Question: I am new to bootstrap.
I want to change how the validation message appears now so that it appears in a separate line, please suggest how it can be done in the current code. Please refer to the following screenshot.

'''
/*
/* Created by Filipe Pina
* Specific styles of signin, register, component
*/
/*
* General styles
*/
body,
html {
height: 100%;
background-repeat: no-repeat;
background-color: #d3d3d3;
font-family: 'Oxygen', sans-serif;
background-image: url("/images/plants-leaf_gro.jpg");
}
.main {
margin-top: 70px;
}
h1.title {
font-size: 50px;
font-family: 'Passion One', cursive;
font-weight: 400;
}
h1 {
color: white;
}
hr {
width: 10%;
color: #fff;
}
.form-group {
margin-bottom: 15px;
}
label {
margin-bottom: 15px;
}
input,
input::-webkit-input-placeholder {
font-size: 11px;
padding-top: 3px;
}
.main-login {
background-color: #fff;
/* shadows and rounded borders */
-moz-border-radius: 2px;
-webkit-border-radius: 2px;
border-radius: 2px;
-moz-box-shadow: 0px 2px 2px rgba(0, 0, 0, 0.3);
-webkit-box-shadow: 0px 2px 2px rgba(0, 0, 0, 0.3);
box-shadow: 0px 2px 2px rgba(0, 0, 0, 0.3);
}
.form-group .control-label:after {
content: " *";
color: red;
}
.main-center {
margin-top: 30px;
margin: 0 auto;
max-width: 570px;
padding: 40px 40px;
}
.login-button {
margin-top: 5px;
}
.login-register {
font-size: 11px;
text-align: center;
}
/* Color of invalid field */
.has-error label.error {
color: #a94442;
}
/* Color of valid field */
.has-success .control-label {
color: #3c763d;
}
'''
'''
<!DOCTYPE html>
<html lang="en">
<head>
<script src="https://ajax.googleapis.com/ajax/libs/jquery/1.11.2/jquery.min.js"></script>
<script type="text/javascript" src="http://ajax.aspnetcdn.com/ajax/jquery.validate/1.7/jquery.validate.min.js"></script>
<meta name="viewport" content="width=device-width, initial-scale=1">
<link rel="stylesheet" type="text/css" href="../CSS/bootstrap.css">
<link rel="stylesheet" type="text/css" href="css/Register.css">
<script type="text/javascript" src="../javascript/bootstrap.js"></script>
<script type="text/javascript" src="/WebContent/Javascript/countries.js"></script>
<!-- Website CSS style
<link rel="stylesheet" type="text/css" href="assets/css/main.css">
-->
<!-- Website Font style -->
<link rel="stylesheet" href="https://maxcdn.bootstrapcdn.com/font-awesome/4.6.1/css/font-awesome.min.css">
<!-- Google Fonts -->
<link href='https://fonts.googleapis.com/css?family=Passion+One' rel='stylesheet' type='text/css'>
<link href='https://fonts.googleapis.com/css?family=Oxygen' rel='stylesheet' type='text/css'>
<title>Admin</title>
</head>
<body>
<div class="container">
<div class="row main">
<div class="panel-heading">
<div class="panel-title text-center">
<h1 class="title"></h1>
<hr />
</div>
</div>
<div class="main-login main-center">
<form class="form-horizontal" id="registerForm" method="post" role="form" action="#">
<div class="form-group">
<label for="name" class="cols-sm-2 control-label">Your Name</label>
<div class="cols-sm-10">
<div class="input-group">
<span class="input-group-addon"><i class="fa fa-user fa" aria-hidden="true"></i></span>
<input type="text" class="form-control" name="name" id="name" placeholder="Enter your Name" />
</div>
</div>
</div>
<div class="form-group">
<label for="email" class="cols-sm-2 control-label">Your Email</label>
<div class="cols-sm-10">
<div class="input-group">
<span class="input-group-addon"><i class="fa fa-envelope fa" aria-hidden="true"></i></span>
<input type="text" class="form-control" name="email" id="email" placeholder="Enter your Email" />
</div>
</div>
</div>
<div class="form-group">
<label for="username" class="cols-sm-2 ">Company Name</label>
<div class="cols-sm-10">
<div class="input-group">
<span class="input-group-addon"><i class="fa fa-users fa" aria-hidden="true"></i></span>
<input type="text" class="form-control" name="companyName" id="companyName" placeholder="Enter your Company Name" />
</div>
</div>
</div>
<div class="form-group">
<label for="username" class="cols-sm-2 ">Address</label>
<div class="cols-sm-10">
<div class="input-group">
<span class="input-group-addon"><i class="fa fa-building fa" aria-hidden="true"></i></span>
<input type="text" class="form-control" name="Address" id="Address" placeholder="Enter your Address" />
</div>
</div>
</div>
<div class="form-group">
<label for="username" class="cols-sm-2 "></label>
<div class="cols-sm-10">
<div class="input-group">
<span class="input-group-addon">State</span>
<select id="state" name="state" class="form-control"></select>
<span class="input-group-addon">City</span>
<input type="text" class="form-control" name="city" id="city" placeholder="Enter your City" />
<script type="text/javascript">
print_city("state");
</script>
<span class="input-group-addon">Zip</span>
<input type="text" class="form-control" name="zipCode" id="zipCode" placeholder="Enter your Zip" />
</div>
</div>
</div>
<div class="form-group">
<label for="password" class="cols-sm-2 ">Phone Number</label>
<div class="cols-sm-10">
<div class="input-group">
<span class="input-group-addon"><i class="fa fa-phone fa-lg" aria-hidden="true"></i></span>
<input type="password" class="form-control" name="phonenumber" id="phonenumber" placeholder="Enter your Phone Number" />
</div>
</div>
</div>
<div class="form-group">
<label for="password" class="cols-sm-2 control-label">Password</label>
<div class="cols-sm-10">
<div class="input-group">
<span class="input-group-addon"><i class="fa fa-lock fa-lg" aria-hidden="true"></i></span>
<input type="password" class="form-control" name="password" id="password" placeholder="Enter your Password" />
</div>
</div>
</div>
<div class="form-group">
<label for="confirm" class="cols-sm-2 control-label">Confirm Password</label>
<div class="cols-sm-10">
<div class="input-group">
<span class="input-group-addon"><i class="fa fa-lock fa-lg" aria-hidden="true"></i></span>
<input type="password" class="form-control" name="confirm" id="confirm" data-match-error="Whoops, these don't match" placeholder="Confirm your Password" />
</div>
</div>
</div>
<div class="form-group ">
<button type="submit" class="btn btn-primary btn-lg btn-block login-button" onclick="Register();">Register</button>
</div>
<div class="login-register">
<a href="index.php">Login</a>
</div>
</form>
</div>
</div>
</div>
</body>
<script>
$('#registerForm').validate({
rules: {
name: {
minlength: 2,
required: true
},
companyName: {
minlength: 2,
required: true
},
contactName: {
minlength: 2,
required: true
},
email: {
required: true,
email: true
},
Address: {
minlength: 2,
required: true
},
phonenumber: {
minlength: 10,
required: true
}
},
highlight: function(element) {
$(element).closest('.form-group').removeClass('success').addClass('has-error');
},
success: function(element) {
element.addClass('valid')
.closest('.form-group').removeClass('error').addClass('has-success');
}
});
</script>
</html>
'''
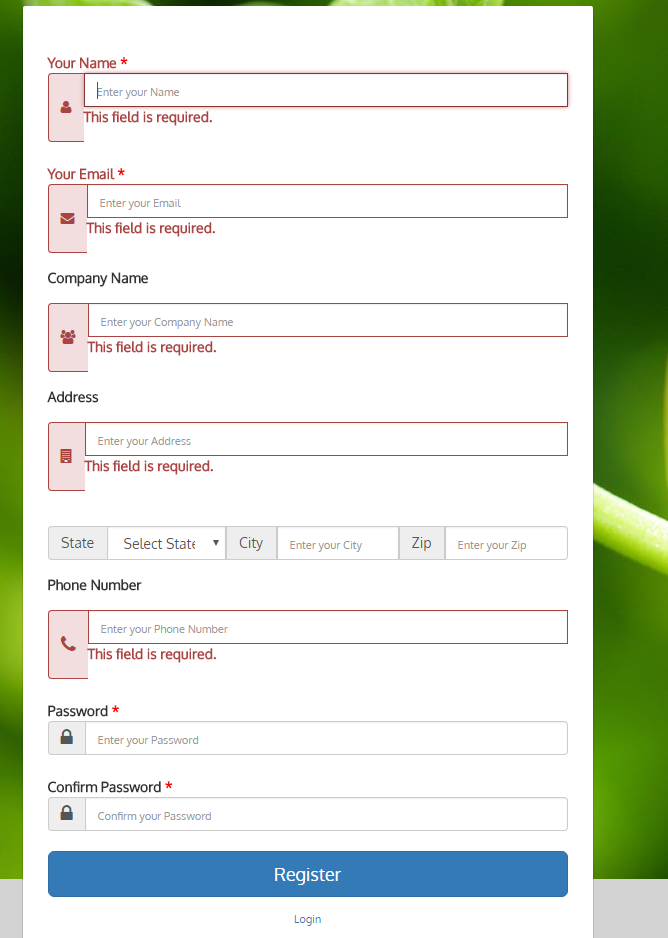
Answer: Change where the error element is added by 'validate', so it is outside of the bootstrap 'input-group'.
'''
errorPlacement: function(error, element) {
element.parent().after(error);
}
'''
Also the 'highlight' and 'success' functions use different error classes. Change 'highlight' to:
'''
$(element).closest('.form-group').removeClass('success').addClass('has-error');
'''
---
Update: Instead of adding the class 'valid' to the validation label, remove the element.
'''
success: function(element) {
element.closest('.form-group').removeClass('has-error').addClass('has-success');
element.remove();
}
'''
'''
$('#registerForm').validate({
rules: {
name: {
minlength: 2,
required: true
},
companyName: {
minlength: 2,
required: true
},
contactName: {
minlength: 2,
required: true
},
email: {
required: true,
email: true
},
Address: {
minlength: 2,
required: true
},
phonenumber: {
minlength: 10,
required: true
}
},
highlight: function(element) {
$(element).closest('.form-group').removeClass('success').addClass('has-error');
},
success: function(element) {
element.closest('.form-group').removeClass('has-error').addClass('has-success');
element.remove();
},
errorPlacement: function(error, element) {
element.parent().after(error);
}
});
'''
'''
/*
/* Created by Filipe Pina
* Specific styles of signin, register, component
*/
/*
* General styles
*/
body,
html {
height: 100%;
background-repeat: no-repeat;
background-color: #d3d3d3;
font-family: 'Oxygen', sans-serif;
background-image: url("/images/plants-leaf_gro.jpg");
}
.main {
margin-top: 70px;
}
h1.title {
font-size: 50px;
font-family: 'Passion One', cursive;
font-weight: 400;
}
h1 {
color: white;
}
hr {
width: 10%;
color: #fff;
}
.form-group {
margin-bottom: 15px;
}
label {
margin-bottom: 15px;
}
input,
input::-webkit-input-placeholder {
font-size: 11px;
padding-top: 3px;
}
.main-login {
background-color: #fff;
/* shadows and rounded borders */
-moz-border-radius: 2px;
-webkit-border-radius: 2px;
border-radius: 2px;
-moz-box-shadow: 0px 2px 2px rgba(0, 0, 0, 0.3);
-webkit-box-shadow: 0px 2px 2px rgba(0, 0, 0, 0.3);
box-shadow: 0px 2px 2px rgba(0, 0, 0, 0.3);
}
.form-group .control-label:after {
content: " *";
color: red;
}
.main-center {
margin-top: 30px;
margin: 0 auto;
max-width: 570px;
padding: 40px 40px;
}
.login-button {
margin-top: 5px;
}
.login-register {
font-size: 11px;
text-align: center;
}
/* Color of invalid field */
.has-error label.error {
color: #a94442;
}
/* Color of valid field */
.has-success .control-label {
color: #3c763d;
}
'''
'''
<!DOCTYPE html>
<html lang="en">
<head>
<script src="https://ajax.googleapis.com/ajax/libs/jquery/1.11.2/jquery.min.js"></script>
<script type="text/javascript" src="http://ajax.aspnetcdn.com/ajax/jquery.validate/1.7/jquery.validate.min.js"></script>
<meta name="viewport" content="width=device-width, initial-scale=1">
<link rel="stylesheet" type="text/css" href="../CSS/bootstrap.css">
<link rel="stylesheet" type="text/css" href="css/Register.css">
<script type="text/javascript" src="../javascript/bootstrap.js"></script>
<script type="text/javascript" src="/WebContent/Javascript/countries.js"></script>
<!-- Website CSS style
<link rel="stylesheet" type="text/css" href="assets/css/main.css">
-->
<!-- Website Font style -->
<link rel="stylesheet" href="https://maxcdn.bootstrapcdn.com/font-awesome/4.6.1/css/font-awesome.min.css">
<!-- Google Fonts -->
<link href='https://fonts.googleapis.com/css?family=Passion+One' rel='stylesheet' type='text/css'>
<link href='https://fonts.googleapis.com/css?family=Oxygen' rel='stylesheet' type='text/css'>
<title>Admin</title>
</head>
<body>
<div class="container">
<div class="row main">
<div class="panel-heading">
<div class="panel-title text-center">
<h1 class="title"></h1>
<hr />
</div>
</div>
<div class="main-login main-center">
<form class="form-horizontal" id="registerForm" method="post" role="form" action="#">
<div class="form-group">
<label for="name" class="cols-sm-2 control-label">Your Name</label>
<div class="cols-sm-10">
<div class="input-group">
<span class="input-group-addon"><i class="fa fa-user fa" aria-hidden="true"></i></span>
<input type="text" class="form-control" name="name" id="name" placeholder="Enter your Name" />
</div>
</div>
</div>
<div class="form-group">
<label for="email" class="cols-sm-2 control-label">Your Email</label>
<div class="cols-sm-10">
<div class="input-group">
<span class="input-group-addon"><i class="fa fa-envelope fa" aria-hidden="true"></i></span>
<input type="text" class="form-control" name="email" id="email" placeholder="Enter your Email" />
</div>
</div>
</div>
<div class="form-group">
<label for="username" class="cols-sm-2 ">Company Name</label>
<div class="cols-sm-10">
<div class="input-group">
<span class="input-group-addon"><i class="fa fa-users fa" aria-hidden="true"></i></span>
<input type="text" class="form-control" name="companyName" id="companyName" placeholder="Enter your Company Name" />
</div>
</div>
</div>
<div class="form-group">
<label for="username" class="cols-sm-2 ">Address</label>
<div class="cols-sm-10">
<div class="input-group">
<span class="input-group-addon"><i class="fa fa-building fa" aria-hidden="true"></i></span>
<input type="text" class="form-control" name="Address" id="Address" placeholder="Enter your Address" />
</div>
</div>
</div>
<div class="form-group">
<label for="username" class="cols-sm-2 "></label>
<div class="cols-sm-10">
<div class="input-group">
<span class="input-group-addon">State</span>
<select id="state" name="state" class="form-control"></select>
<span class="input-group-addon">City</span>
<input type="text" class="form-control" name="city" id="city" placeholder="Enter your City" />
<script type="text/javascript">
print_city("state");
</script>
<span class="input-group-addon">Zip</span>
<input type="text" class="form-control" name="zipCode" id="zipCode" placeholder="Enter your Zip" />
</div>
</div>
</div>
<div class="form-group">
<label for="password" class="cols-sm-2 ">Phone Number</label>
<div class="cols-sm-10">
<div class="input-group">
<span class="input-group-addon"><i class="fa fa-phone fa-lg" aria-hidden="true"></i></span>
<input type="password" class="form-control" name="phonenumber" id="phonenumber" placeholder="Enter your Phone Number" />
</div>
</div>
</div>
<div class="form-group">
<label for="password" class="cols-sm-2 control-label">Password</label>
<div class="cols-sm-10">
<div class="input-group">
<span class="input-group-addon"><i class="fa fa-lock fa-lg" aria-hidden="true"></i></span>
<input type="password" class="form-control" name="password" id="password" placeholder="Enter your Password" />
</div>
</div>
</div>
<div class="form-group">
<label for="confirm" class="cols-sm-2 control-label">Confirm Password</label>
<div class="cols-sm-10">
<div class="input-group">
<span class="input-group-addon"><i class="fa fa-lock fa-lg" aria-hidden="true"></i></span>
<input type="password" class="form-control" name="confirm" id="confirm" data-match-error="Whoops, these don't match" placeholder="Confirm your Password" />
</div>
</div>
</div>
<div class="form-group ">
<button type="submit" class="btn btn-primary btn-lg btn-block login-button" onclick="Register();">Register</button>
</div>
<div class="login-register">
<a href="index.php">Login</a>
</div>
</form>
</div>
</div>
</div>
</body>
</html>
'''